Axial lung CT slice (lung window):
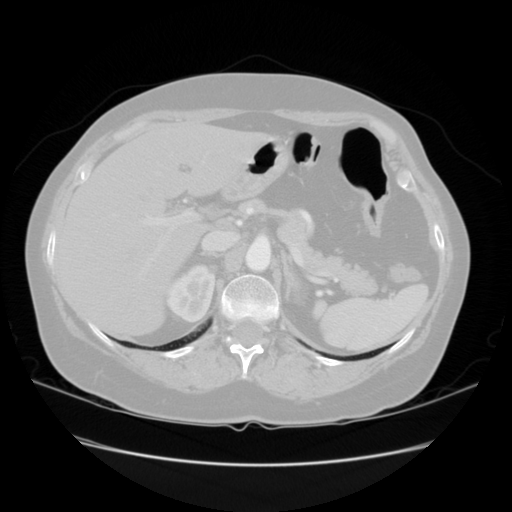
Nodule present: no